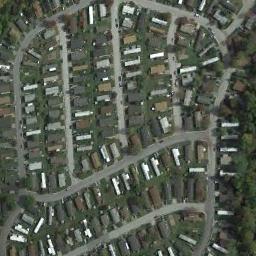
Label: residential